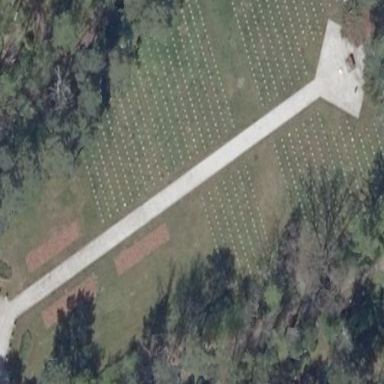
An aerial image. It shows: War cemetery.